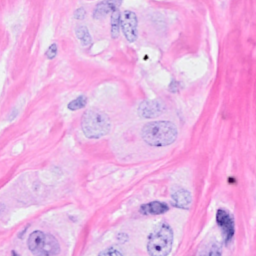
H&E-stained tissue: Breast